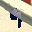
Label: 9